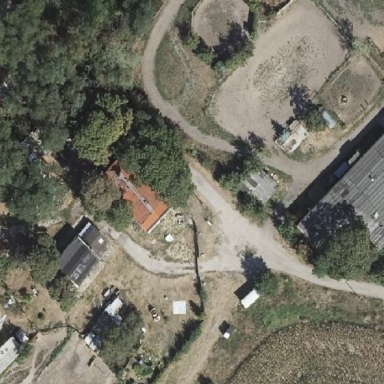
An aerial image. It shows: Farmyard area.